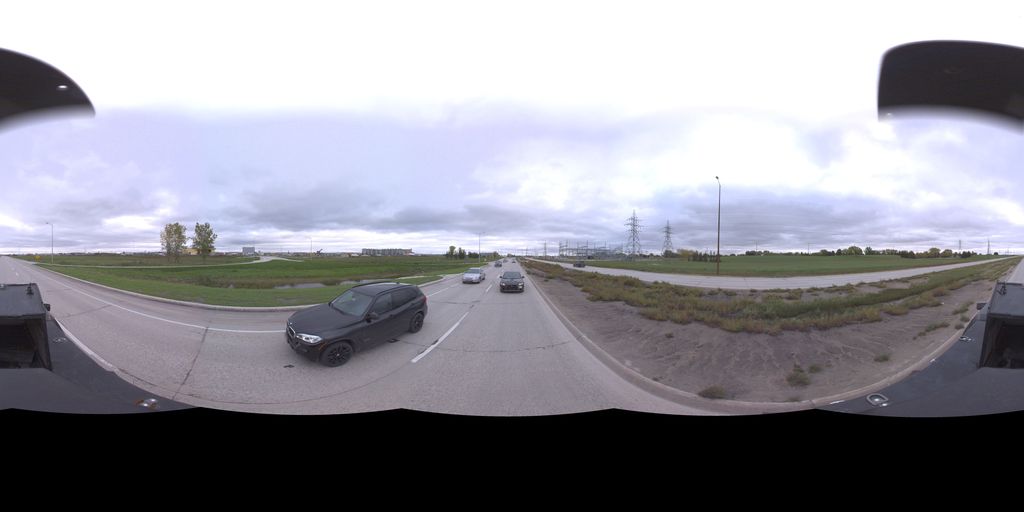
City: winnipeg